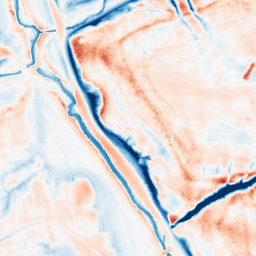
Category: edge_preserving
Decomposition family: guided
Decomposition parameters: radius: 8
eps: 0.1
Upsampling method: quadratic
Upsampling parameters: scale: 8
Upsampling scale: 8